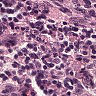
Metastatic tissue present: no